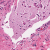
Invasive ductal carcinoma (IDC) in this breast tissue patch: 0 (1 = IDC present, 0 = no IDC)